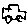
Label: car